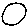
Label: circle